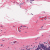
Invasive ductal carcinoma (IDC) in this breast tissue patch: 0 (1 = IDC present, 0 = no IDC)